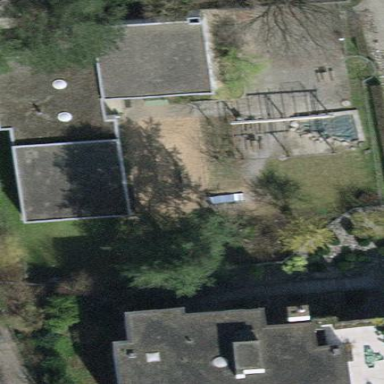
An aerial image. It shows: Kindergarten.